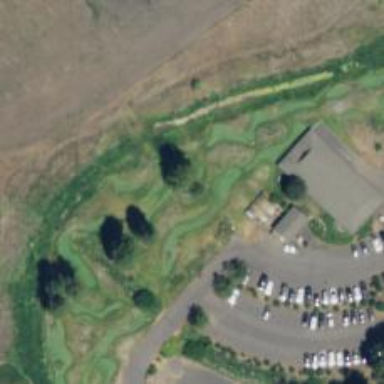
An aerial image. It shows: Miniature golf course.